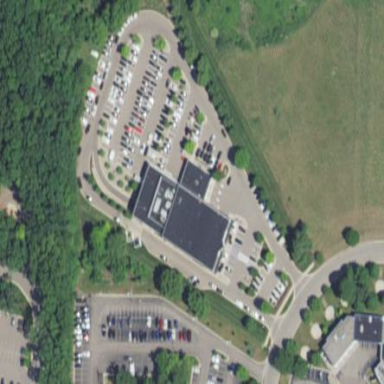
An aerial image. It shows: Building that houses car shop.